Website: crate-barrel
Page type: payment
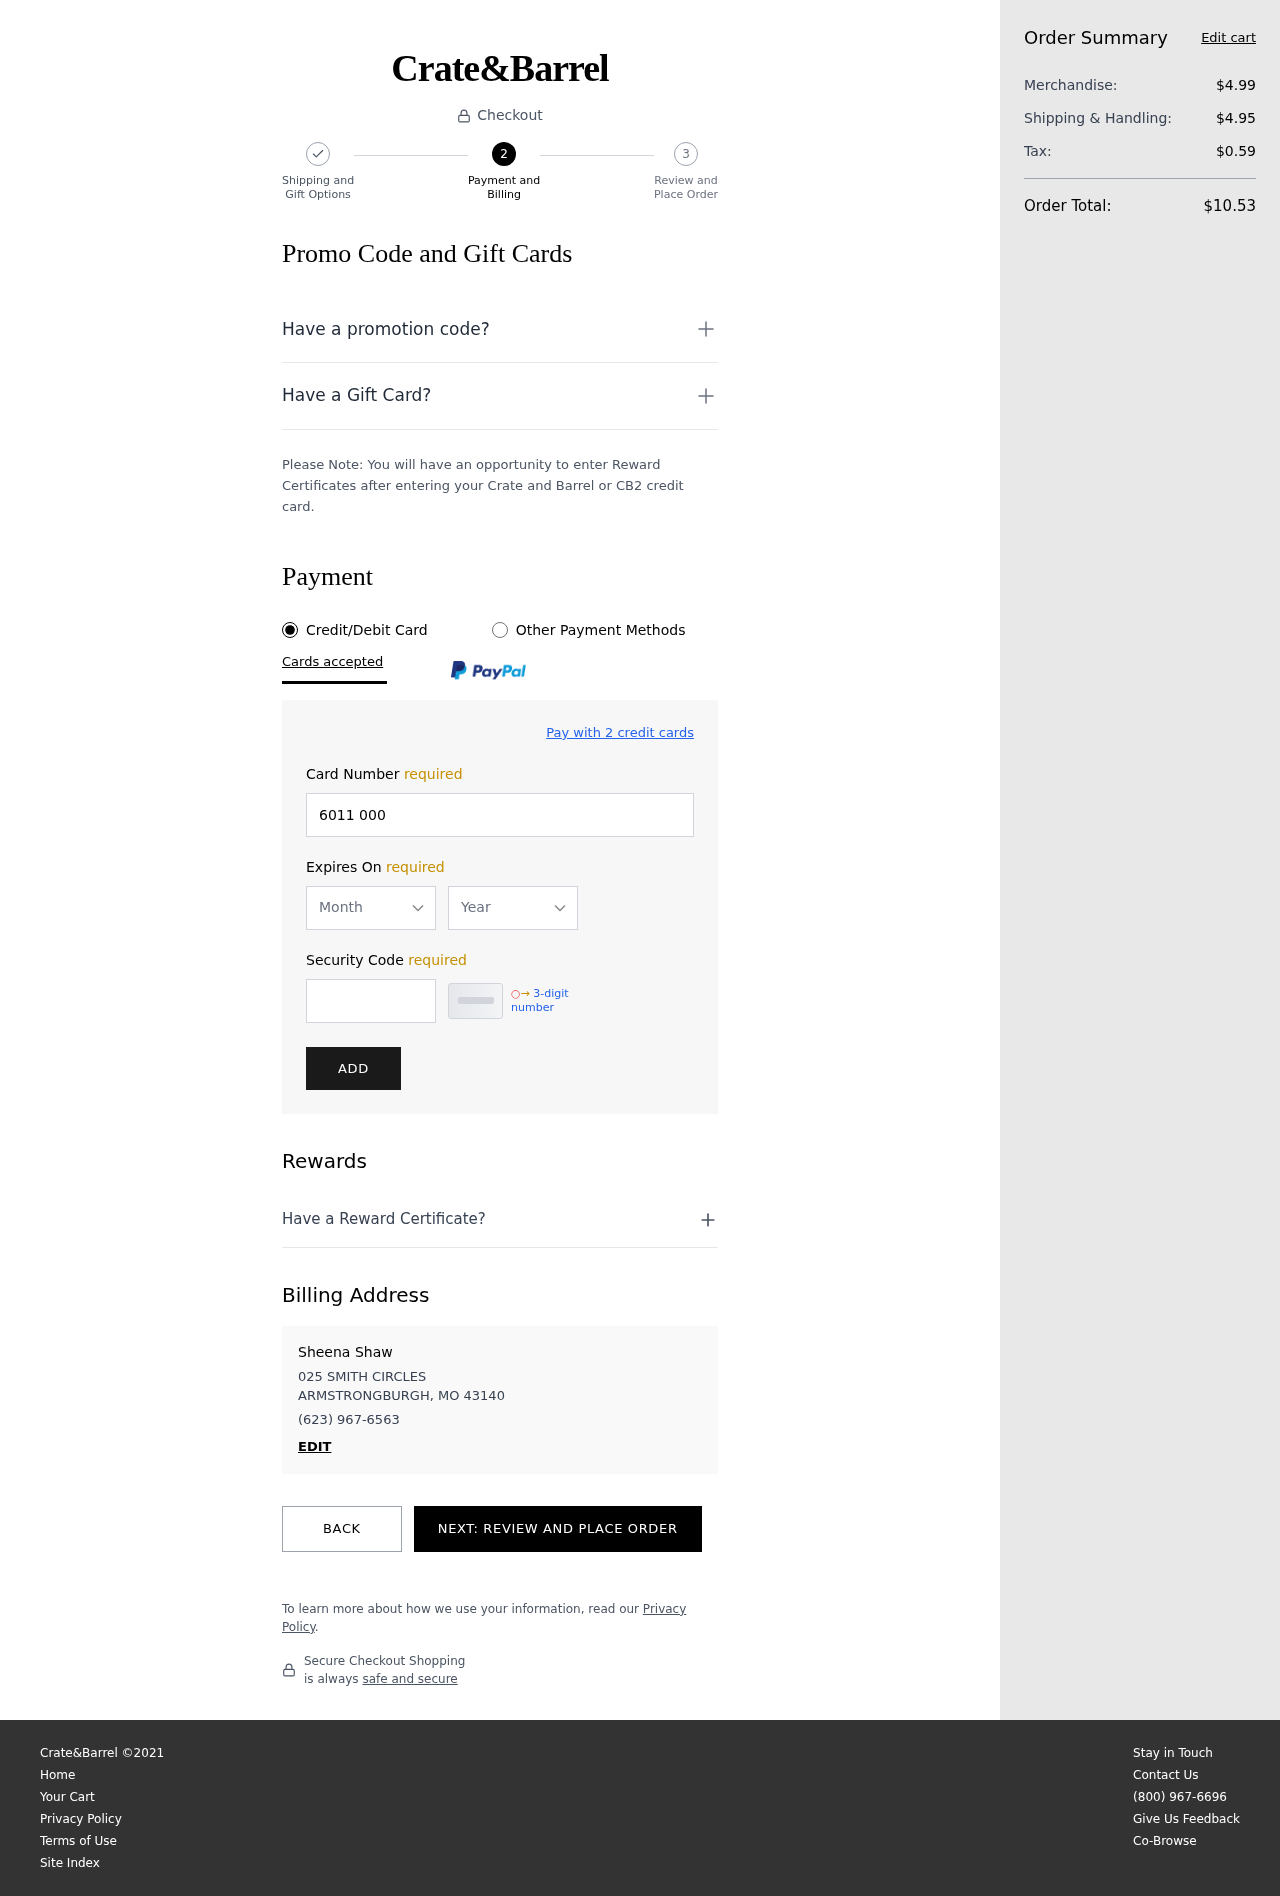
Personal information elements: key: PII_CARD_EXPIRY_MONTH
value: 06
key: PII_CARD_EXPIRY_YEAR
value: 27
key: PII_CITY_STATE_ZIP
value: ARMSTRONGBURGH, MO 43140
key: PII_FULLNAME
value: Sheena Shaw
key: PII_PHONE
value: (623) 967-6563
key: PII_STREET
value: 025 SMITH CIRCLES
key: PII_CARD_NUMBER
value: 6011 0005 3767 3257
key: PII_CARD_CVV
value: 303
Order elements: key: ORDER_SUBTOTAL
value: $4.99
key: ORDER_SHIPPING_COST
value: $4.95
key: ORDER_TAX
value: $0.59
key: ORDER_TOTAL
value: $10.53